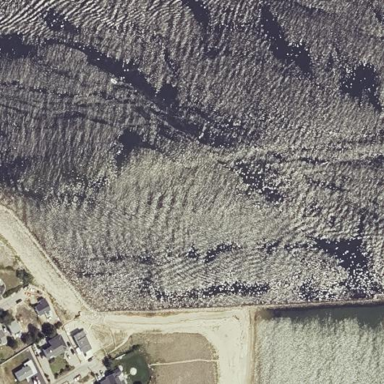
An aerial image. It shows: Breakwater structure.